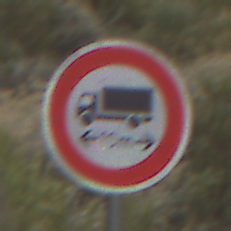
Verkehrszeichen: TatsaechlicheLaenge
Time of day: Midday
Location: Outdoor (Nature)
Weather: Overcast
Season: NotSpecified
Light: Natural